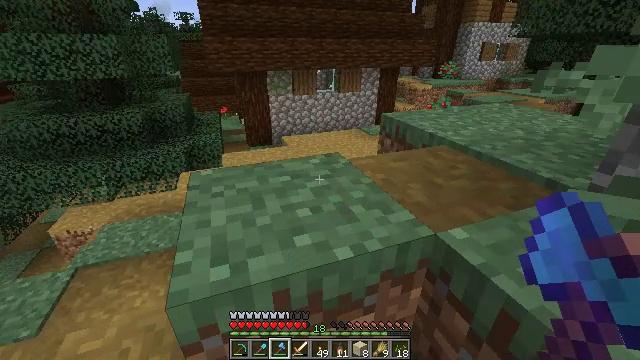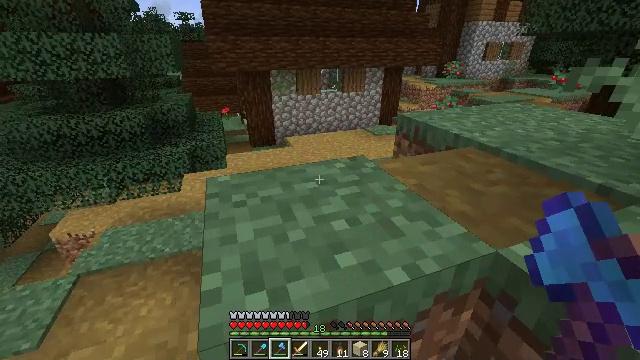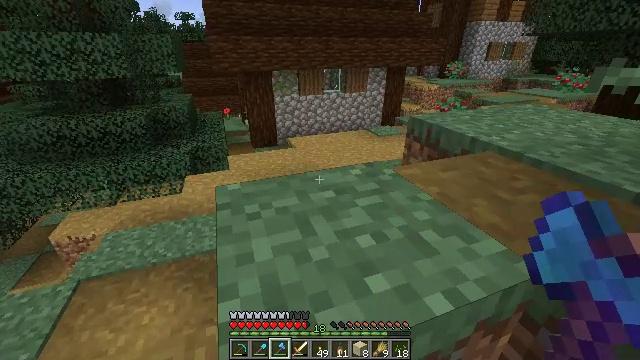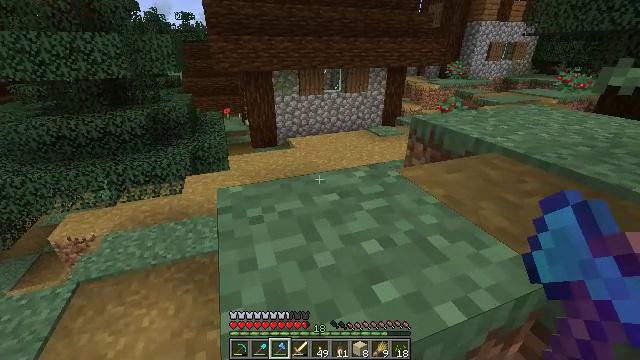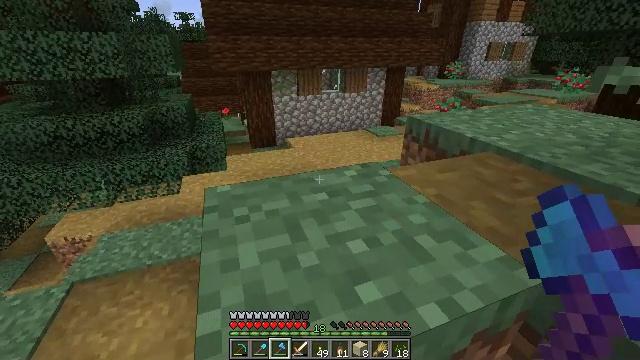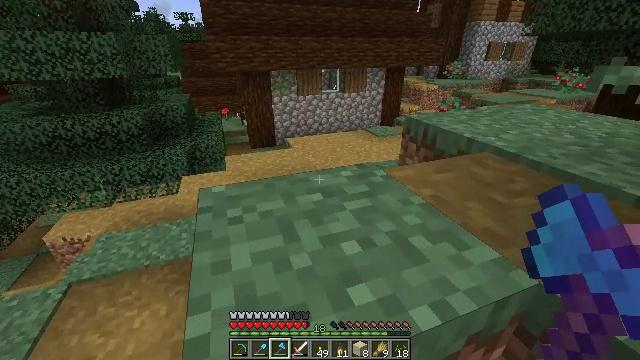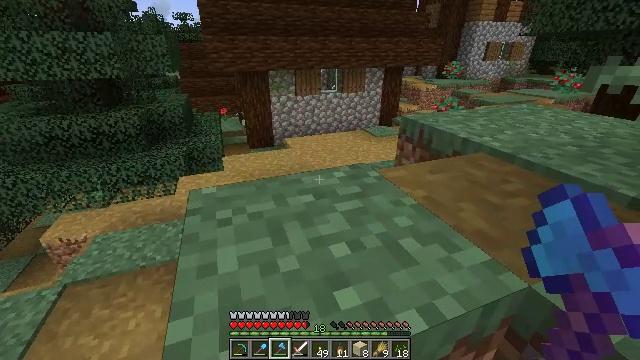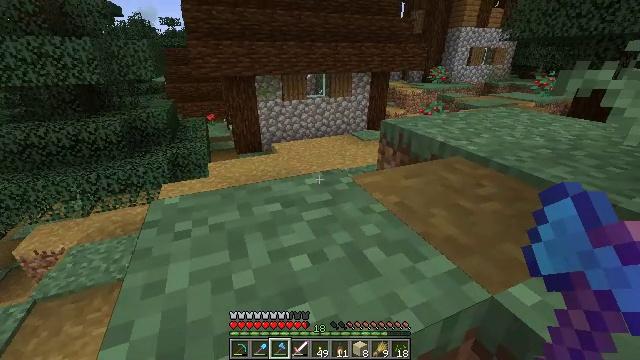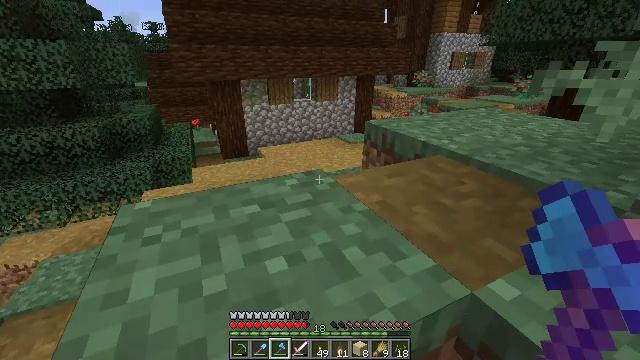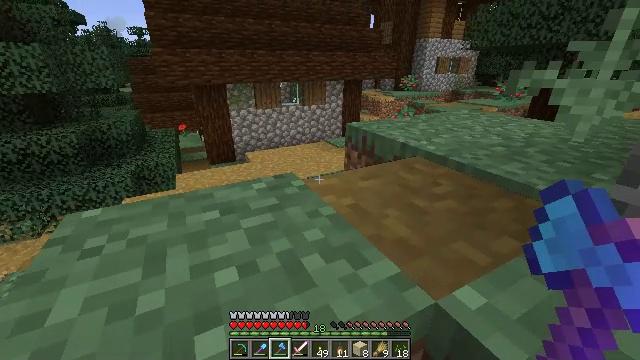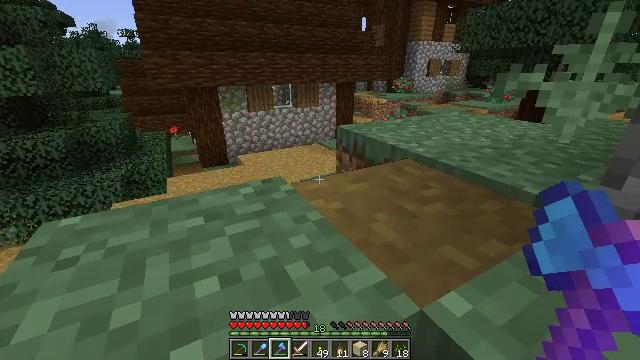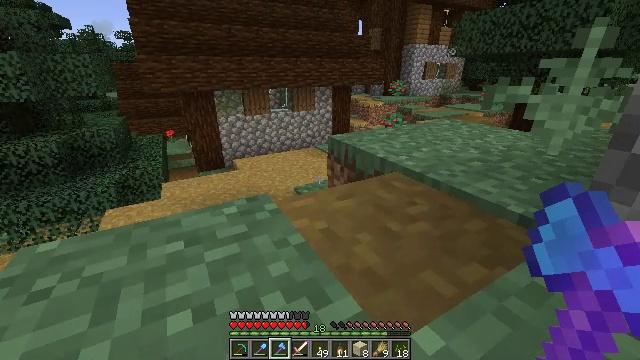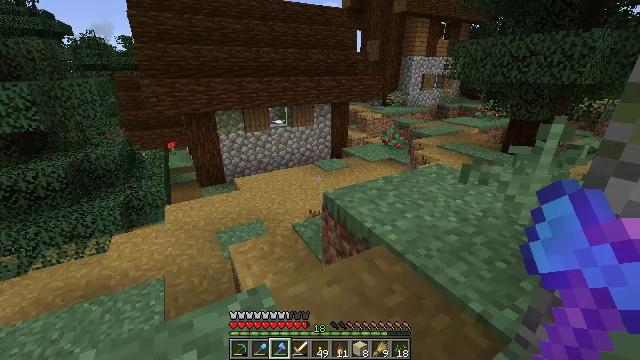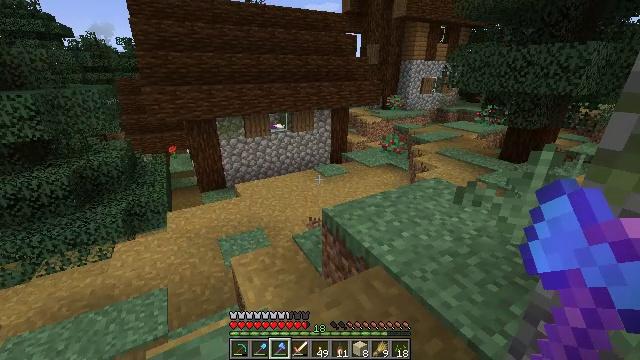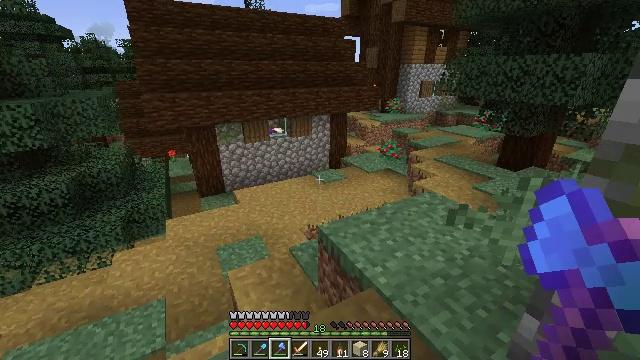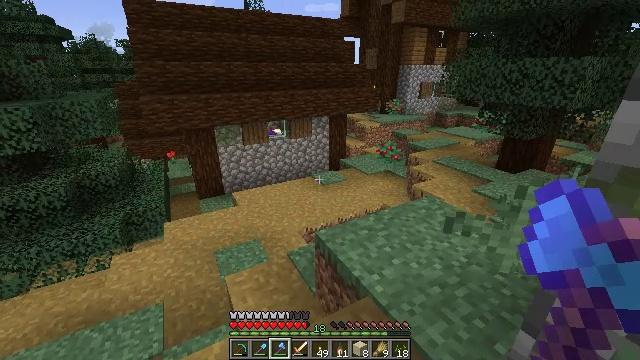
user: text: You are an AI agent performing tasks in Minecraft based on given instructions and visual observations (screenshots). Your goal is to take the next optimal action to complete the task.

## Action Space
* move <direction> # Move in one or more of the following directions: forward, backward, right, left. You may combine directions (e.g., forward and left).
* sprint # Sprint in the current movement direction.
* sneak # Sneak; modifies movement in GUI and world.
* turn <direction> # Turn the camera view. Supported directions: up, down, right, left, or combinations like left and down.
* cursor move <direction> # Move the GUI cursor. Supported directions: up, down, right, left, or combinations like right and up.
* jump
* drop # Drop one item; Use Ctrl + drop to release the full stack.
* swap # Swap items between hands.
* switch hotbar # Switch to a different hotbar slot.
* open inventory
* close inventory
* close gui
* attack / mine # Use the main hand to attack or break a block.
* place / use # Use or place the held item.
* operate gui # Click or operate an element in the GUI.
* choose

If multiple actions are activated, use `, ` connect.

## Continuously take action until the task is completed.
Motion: motion action
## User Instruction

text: Harvest sweet berries by mining the bush.
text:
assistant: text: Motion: move forward and move left
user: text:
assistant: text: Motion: move forward
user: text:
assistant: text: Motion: move forward
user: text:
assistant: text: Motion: move forward
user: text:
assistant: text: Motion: move forward
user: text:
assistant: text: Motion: move forward
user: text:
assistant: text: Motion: move forward, turn right
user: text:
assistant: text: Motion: move forward, turn right
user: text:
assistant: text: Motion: move forward, turn right and up
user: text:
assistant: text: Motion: move forward, turn right
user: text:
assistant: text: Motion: move forward, jump
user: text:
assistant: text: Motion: move forward, jump
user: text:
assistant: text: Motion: move forward, jump
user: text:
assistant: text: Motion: move forward, jump
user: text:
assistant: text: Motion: move forward, jump
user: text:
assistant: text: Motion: move forward
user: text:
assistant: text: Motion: move forward
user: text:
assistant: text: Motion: move forward
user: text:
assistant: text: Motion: move forward
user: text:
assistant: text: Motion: move forward
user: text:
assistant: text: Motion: move forward
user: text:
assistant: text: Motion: move forward
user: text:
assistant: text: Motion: move forward
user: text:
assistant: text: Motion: move forward, turn right
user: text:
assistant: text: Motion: move forward, turn right
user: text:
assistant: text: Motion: move forward, turn right
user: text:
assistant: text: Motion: move forward, turn right
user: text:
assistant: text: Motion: move forward, turn right
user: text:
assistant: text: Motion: move forward, turn right
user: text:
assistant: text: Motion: move forward and move right, turn right